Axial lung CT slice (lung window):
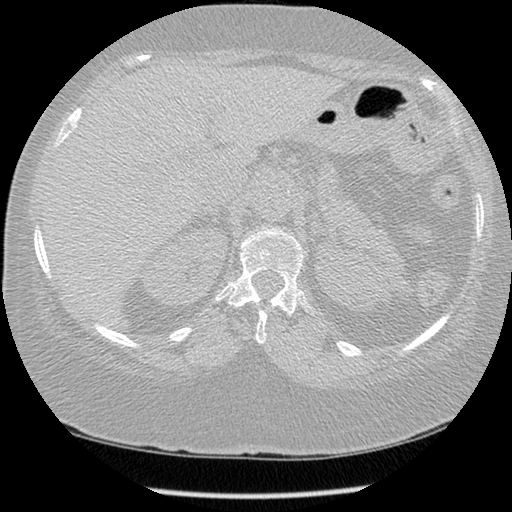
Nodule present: no